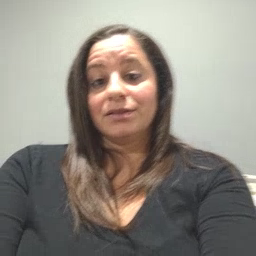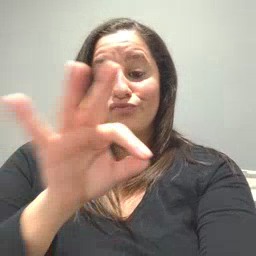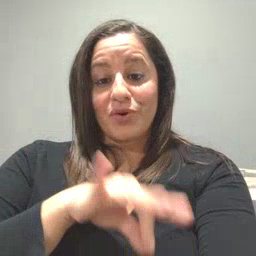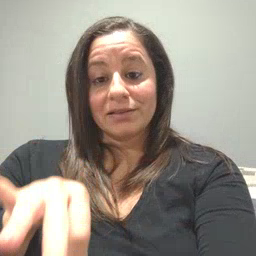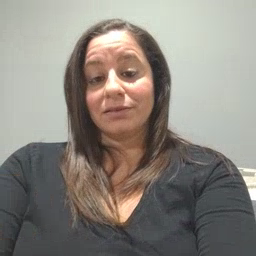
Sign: frenchfries